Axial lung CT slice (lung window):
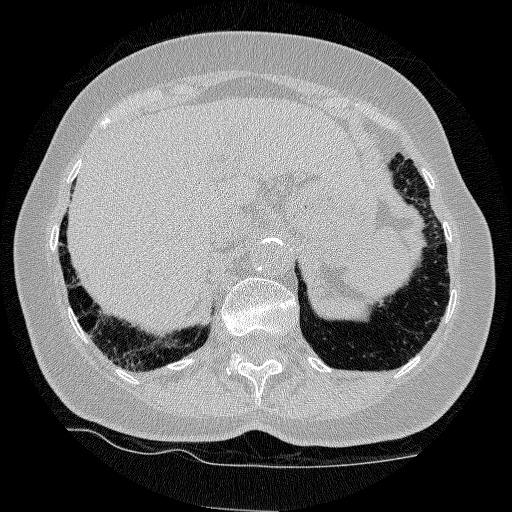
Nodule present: no